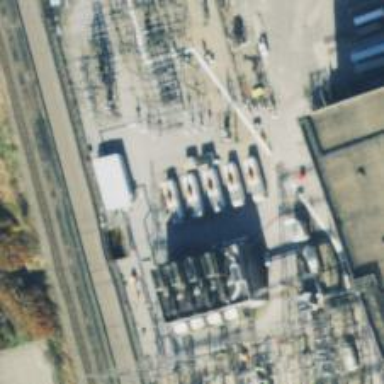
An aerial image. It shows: Generator is pictured.